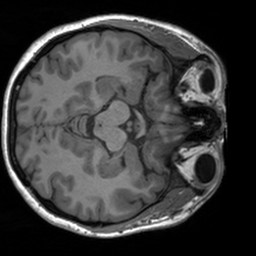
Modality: T1w
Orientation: axial
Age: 22
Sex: female
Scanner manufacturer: siemens
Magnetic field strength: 3 T
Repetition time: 1.9 s
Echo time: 0.00226 s